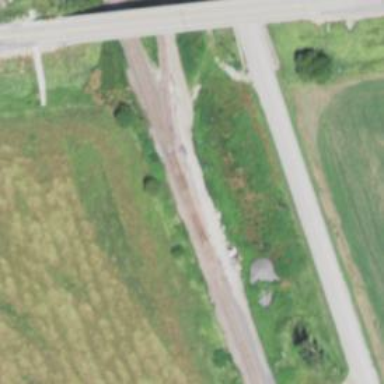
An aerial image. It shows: Railway track.